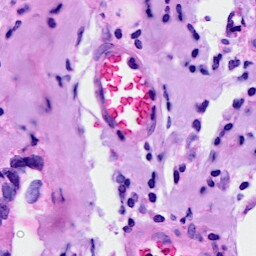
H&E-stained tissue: Breast